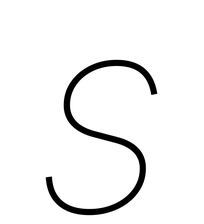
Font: Inter-Italic_Thin_Italic